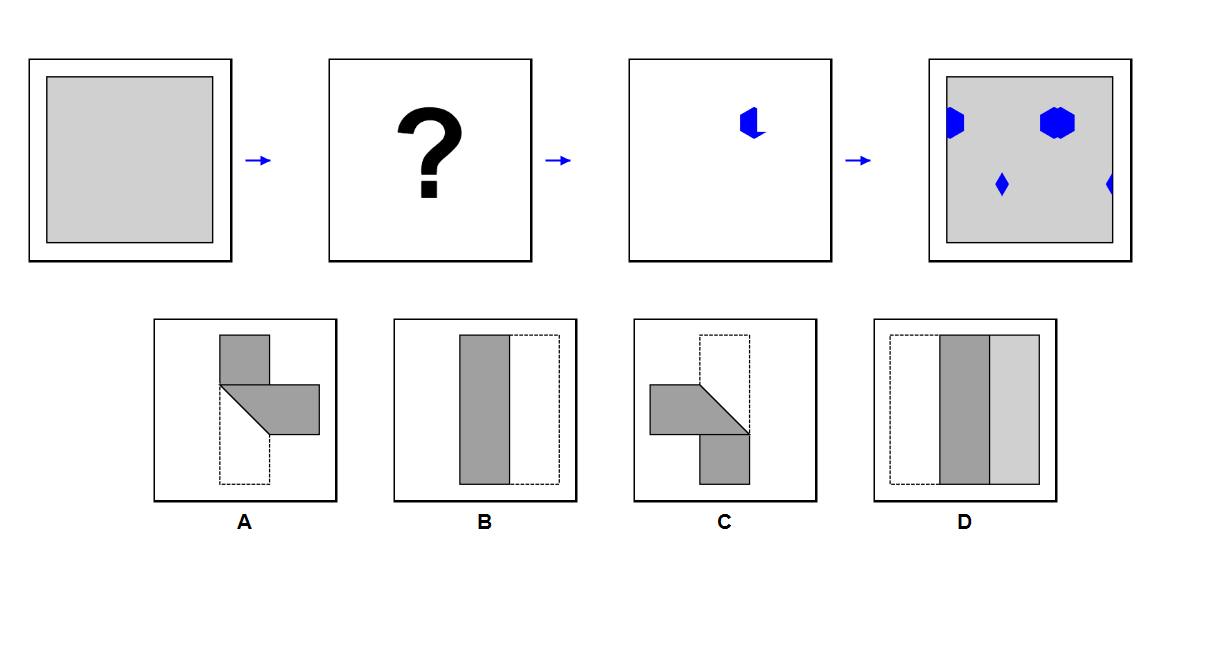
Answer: C